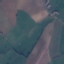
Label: Pasture